Question: CoreDataModel:(I put JSONFORMAT HERE.)
'''
Questions [{qid:1,comments:[{cid:1,user:{'uid':3}},{cid:2,user:{'uid':4}}]},
{qid:2,comments:[{cid:1,user:{'uid':4}},{cid:2,user:{'uid':5}}]}]
'''
Question has relation with comments one2many,
comment has one2one relation with user.
How do I search the question which had been ,
using NSPredicate?

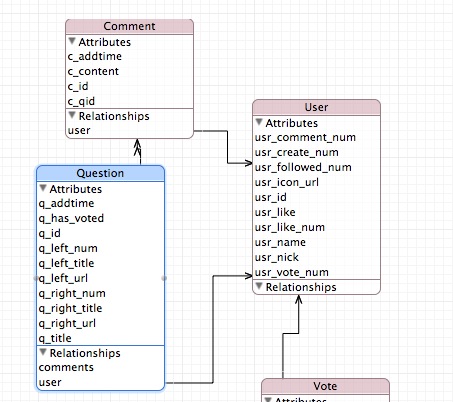
Answer: Request entity should be 'Question'
'[NSPredicate predicateWithFormat:SUBQUERY(comments,$comment,$comment.user.usr_id == %@).@count != 0",userId]'